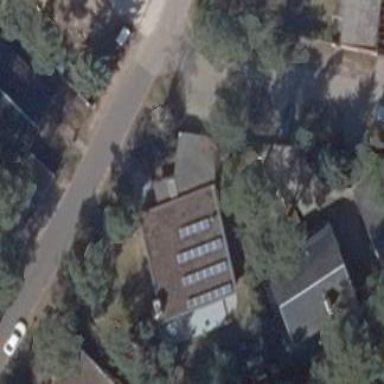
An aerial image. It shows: Residential building.